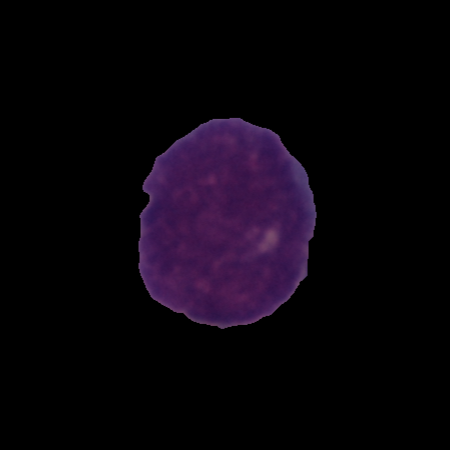
Label: cancer